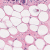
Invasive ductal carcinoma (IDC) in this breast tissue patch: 0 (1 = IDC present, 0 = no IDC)